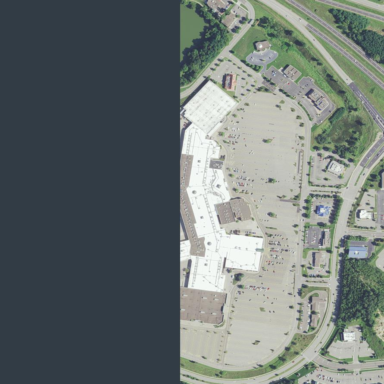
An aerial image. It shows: Retail area.